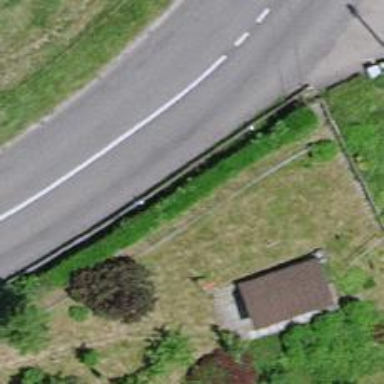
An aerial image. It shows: Hedge barrier.